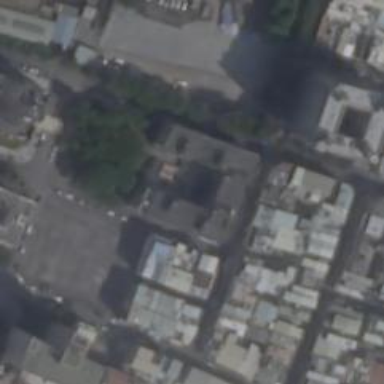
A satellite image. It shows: Image showing building with apartments.